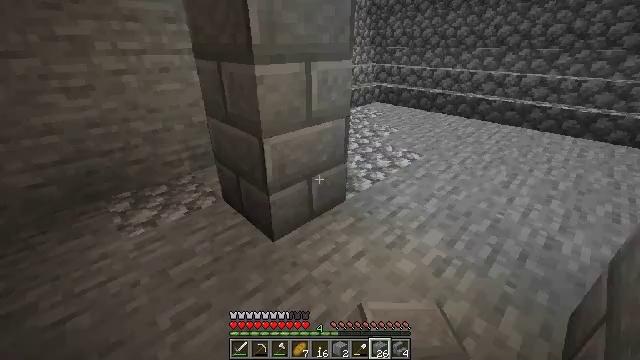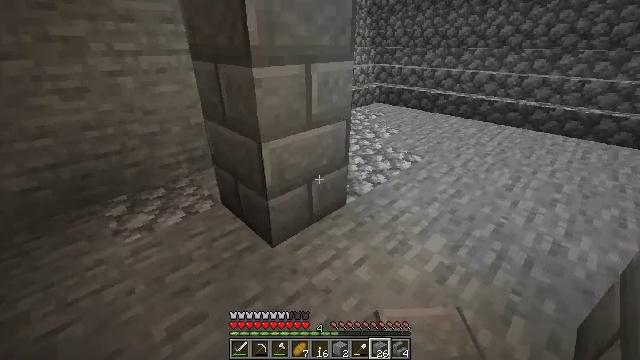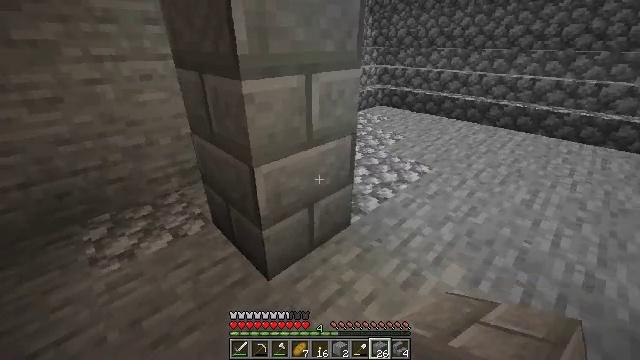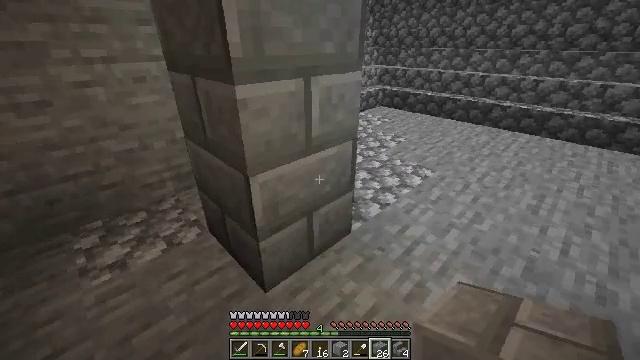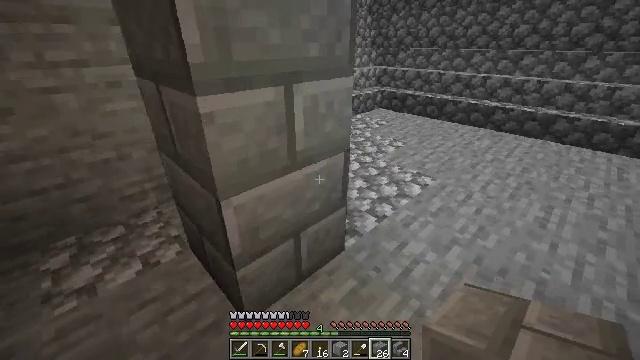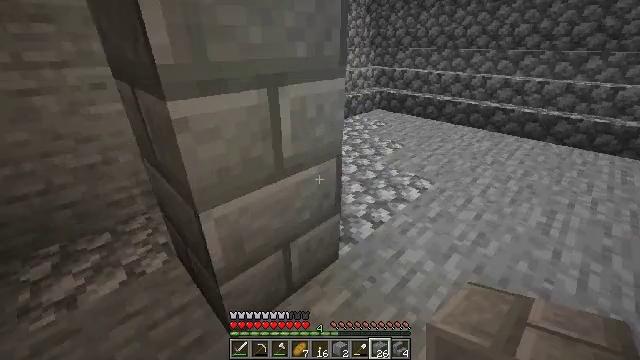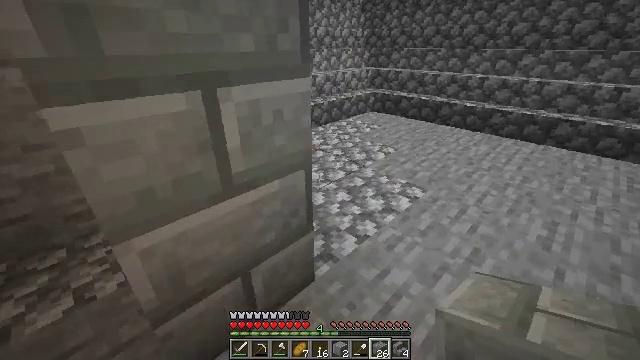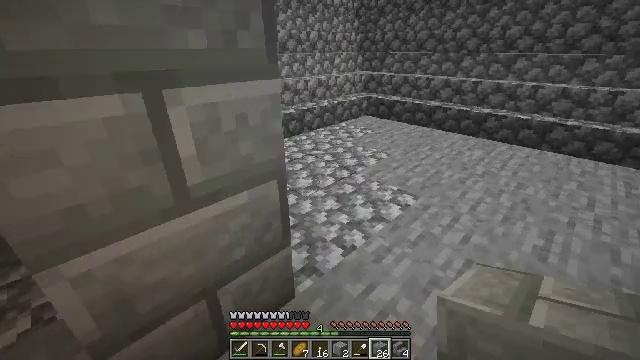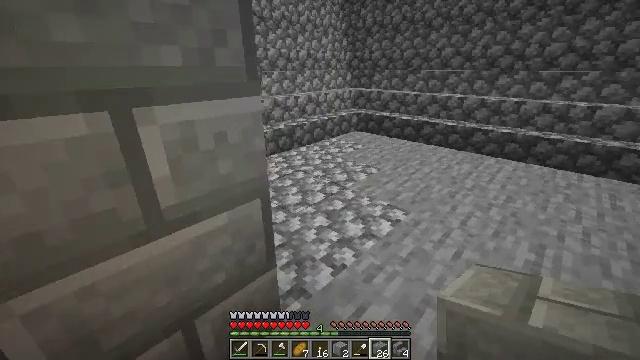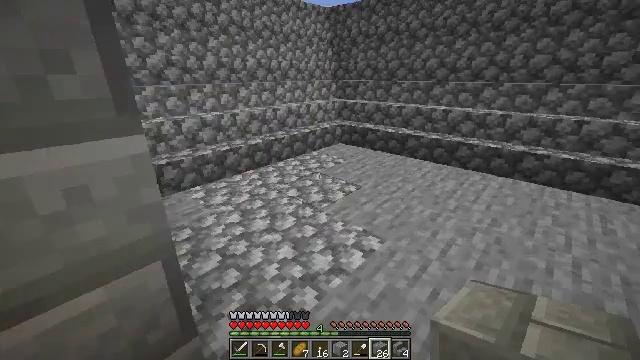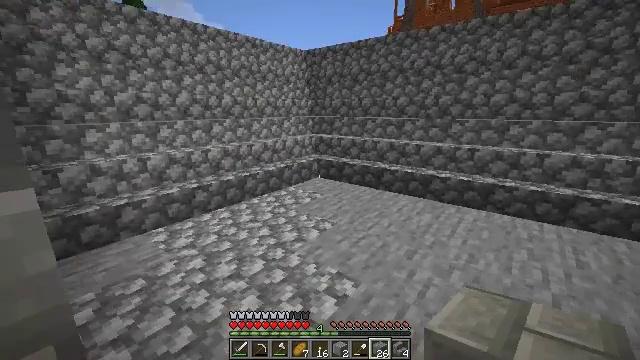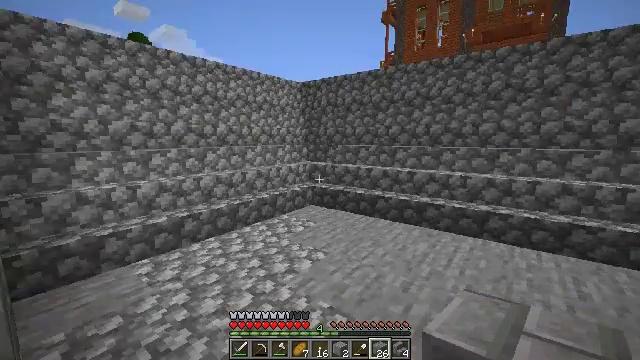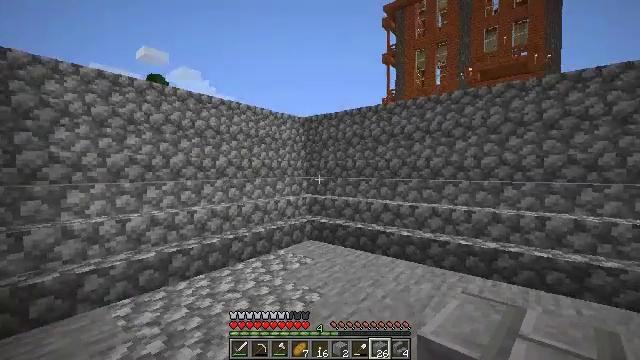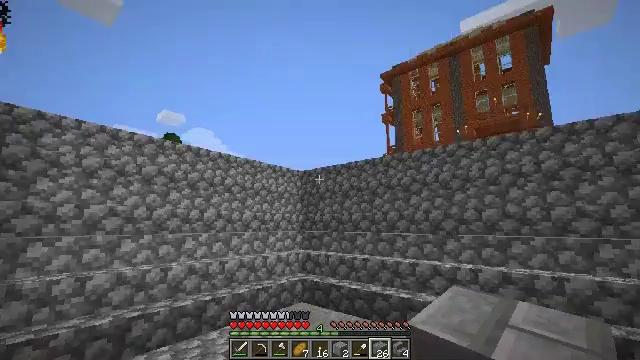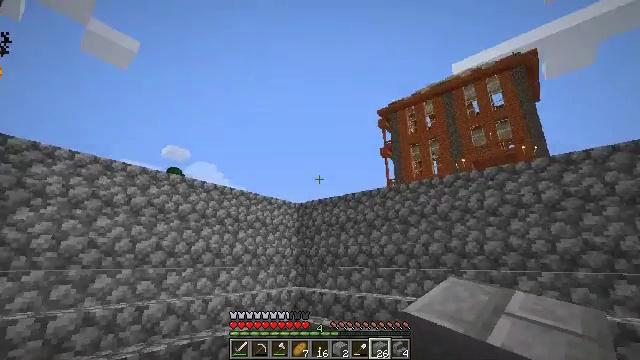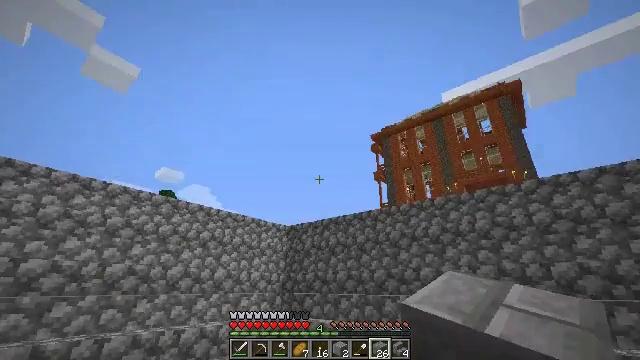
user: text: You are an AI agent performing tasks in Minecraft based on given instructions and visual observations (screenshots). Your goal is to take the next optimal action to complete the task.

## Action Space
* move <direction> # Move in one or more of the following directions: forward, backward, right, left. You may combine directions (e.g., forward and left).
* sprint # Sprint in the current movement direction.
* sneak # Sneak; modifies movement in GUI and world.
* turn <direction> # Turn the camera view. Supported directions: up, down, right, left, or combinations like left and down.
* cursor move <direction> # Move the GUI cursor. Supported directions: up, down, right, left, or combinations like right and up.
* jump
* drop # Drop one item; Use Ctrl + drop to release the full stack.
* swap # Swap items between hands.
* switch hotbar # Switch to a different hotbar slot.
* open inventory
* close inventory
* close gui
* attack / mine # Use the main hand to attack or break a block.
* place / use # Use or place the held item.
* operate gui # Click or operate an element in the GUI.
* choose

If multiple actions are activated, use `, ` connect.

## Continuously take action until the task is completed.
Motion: motion action
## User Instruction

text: Convert granite into polished granite at the crafting table.
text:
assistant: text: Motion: move forward
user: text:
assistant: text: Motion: move forward
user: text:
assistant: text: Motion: move forward and move right
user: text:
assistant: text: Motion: move forward and move right
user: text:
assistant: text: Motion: move forward and move right
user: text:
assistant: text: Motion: move forward and move right
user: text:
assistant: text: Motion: move forward and move right
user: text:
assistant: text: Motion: move forward and move right, turn right and up
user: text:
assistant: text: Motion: move forward and move right, turn right and up
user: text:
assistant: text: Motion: move forward and move right, turn right and up
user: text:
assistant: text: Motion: move forward and move right, turn up
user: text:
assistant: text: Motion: move forward and move right, turn left and up
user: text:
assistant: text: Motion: move forward and move right, turn left and up
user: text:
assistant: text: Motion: move forward and move right, turn up
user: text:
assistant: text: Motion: move forward and move right, turn right and up
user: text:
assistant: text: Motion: move forward and move right, turn right
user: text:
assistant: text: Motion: move right, turn right and up
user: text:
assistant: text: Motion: move right, turn right and up
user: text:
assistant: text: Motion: move right
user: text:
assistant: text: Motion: move back and move right
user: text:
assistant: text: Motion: move back
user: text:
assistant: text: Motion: move back
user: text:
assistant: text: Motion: move back
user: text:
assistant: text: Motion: turn right and down
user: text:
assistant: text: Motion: move forward, turn right and down
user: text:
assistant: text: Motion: move forward, turn right and down
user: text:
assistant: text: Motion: move forward, turn right and down
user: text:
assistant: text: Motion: move forward
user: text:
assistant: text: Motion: move forward
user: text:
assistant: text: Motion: move forward